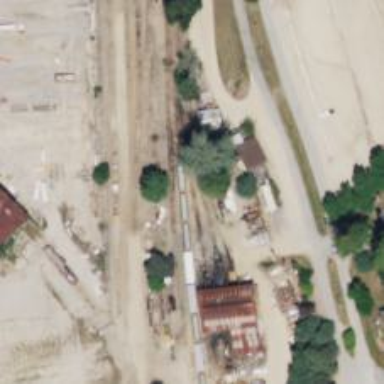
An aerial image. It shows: Narrow-gauge railway siding.